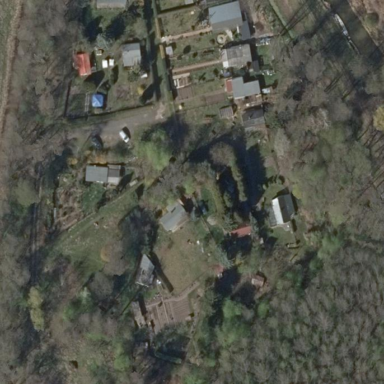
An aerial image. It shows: Area designated for allotments.